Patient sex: M
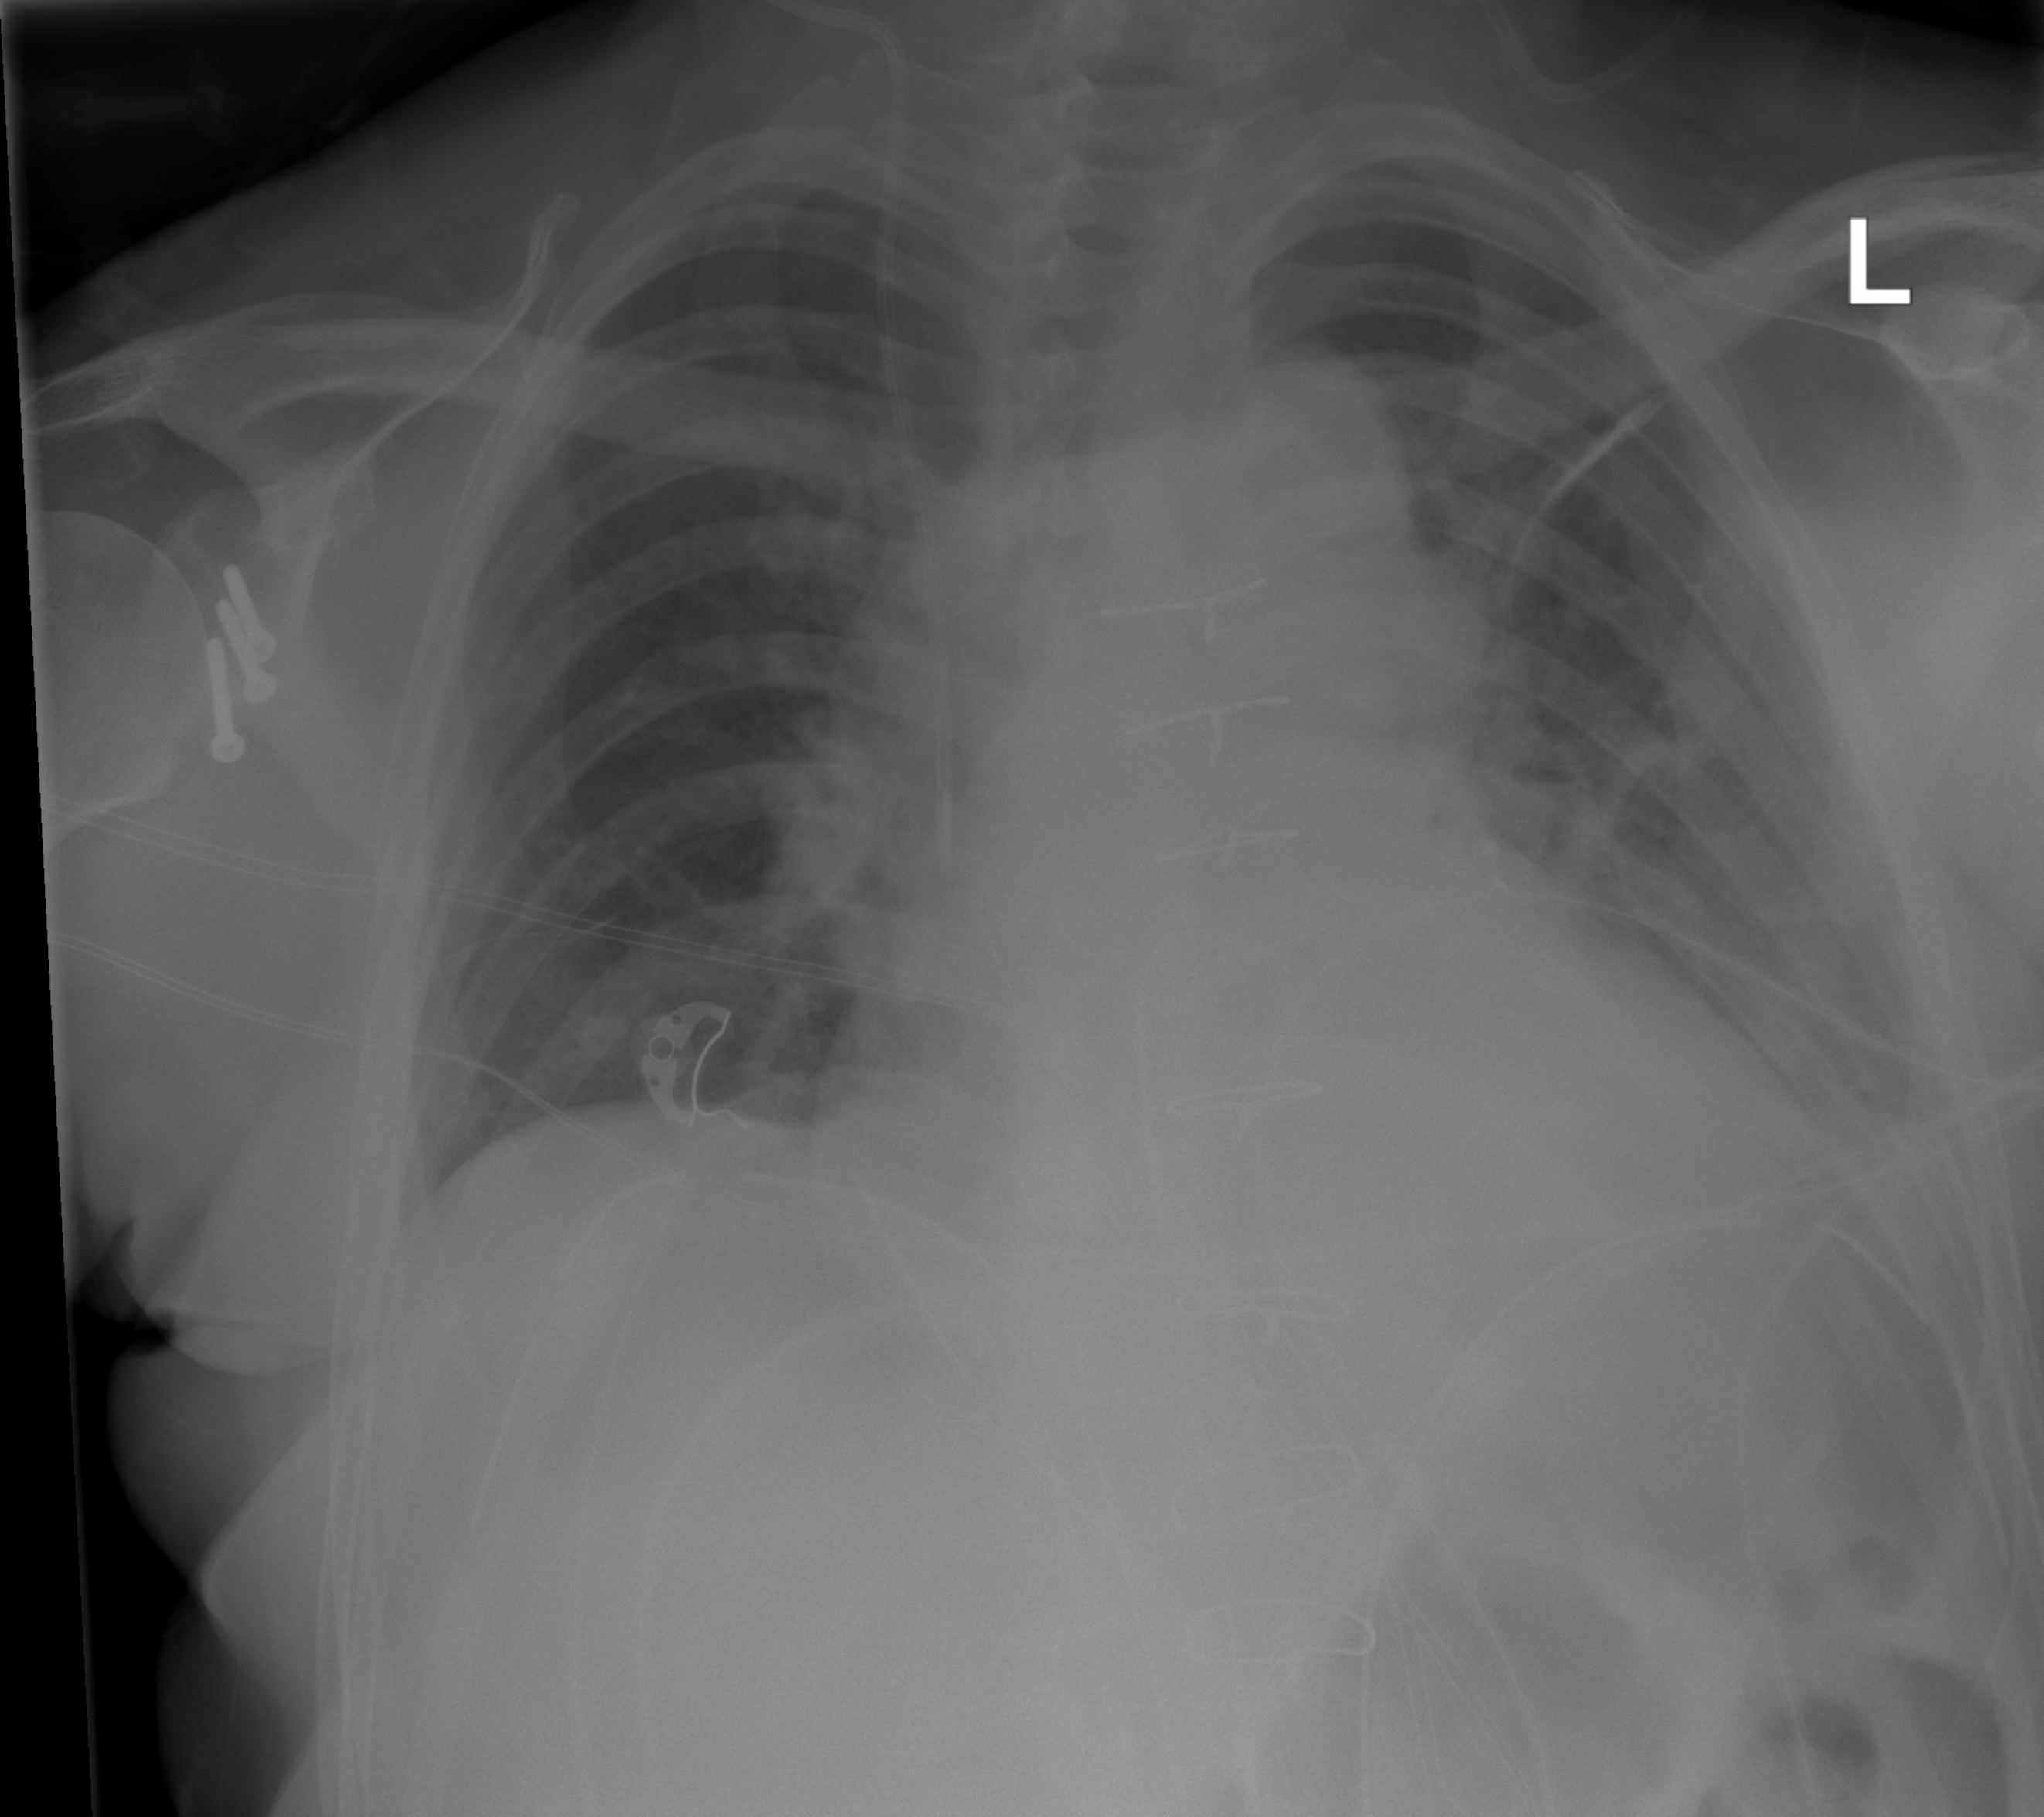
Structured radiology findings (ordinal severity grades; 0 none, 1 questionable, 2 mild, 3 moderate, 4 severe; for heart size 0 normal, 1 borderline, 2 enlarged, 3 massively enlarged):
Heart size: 0
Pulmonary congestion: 0
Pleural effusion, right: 0
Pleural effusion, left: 2
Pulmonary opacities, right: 0
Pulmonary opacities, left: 0
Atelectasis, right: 0
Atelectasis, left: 2